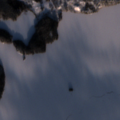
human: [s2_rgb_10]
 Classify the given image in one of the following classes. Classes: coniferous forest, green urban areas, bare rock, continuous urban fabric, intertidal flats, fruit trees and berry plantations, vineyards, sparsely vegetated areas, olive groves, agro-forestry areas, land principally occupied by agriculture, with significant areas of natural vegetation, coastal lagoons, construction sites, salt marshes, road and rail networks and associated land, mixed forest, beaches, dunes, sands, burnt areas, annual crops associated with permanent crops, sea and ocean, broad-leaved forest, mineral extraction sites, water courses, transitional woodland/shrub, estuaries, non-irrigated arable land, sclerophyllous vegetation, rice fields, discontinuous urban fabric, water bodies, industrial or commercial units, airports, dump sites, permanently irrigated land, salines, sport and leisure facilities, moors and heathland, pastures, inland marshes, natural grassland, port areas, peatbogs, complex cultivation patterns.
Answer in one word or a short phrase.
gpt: coniferous forest, transitional woodland/shrub, water bodies